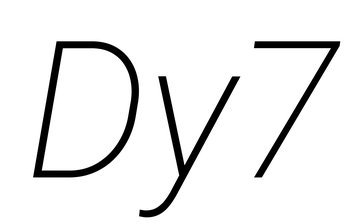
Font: Roboto-Italic_ExtraLight_Italic